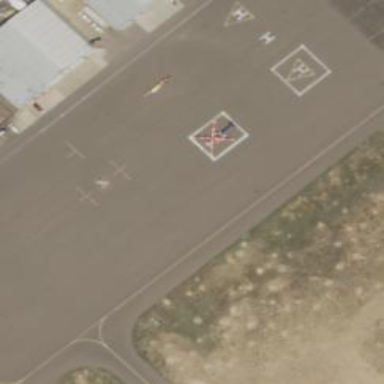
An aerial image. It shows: Image of helipad at airport.